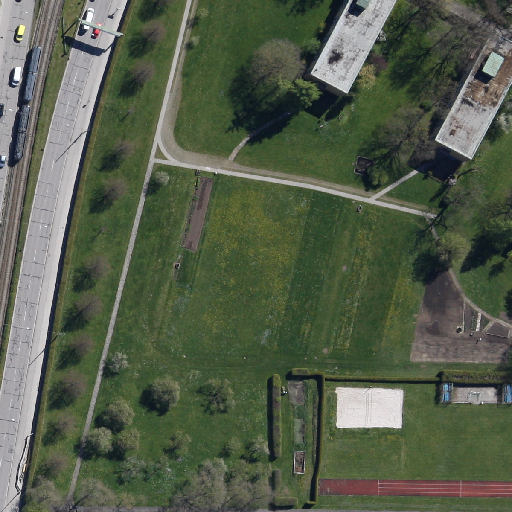
Referring expression: van